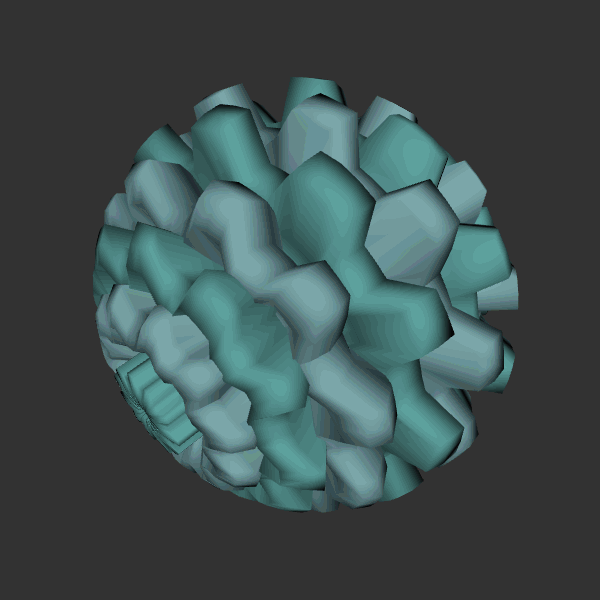
Background: dark